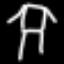
Label: chair